七年级 · 度量几何学
如图, $O C$ 为 $\angle A O B$ 内的一条射线, 下列条件中不能确定 $O C$ 平分 $\angle A O B$ 的是 $(\quad)$
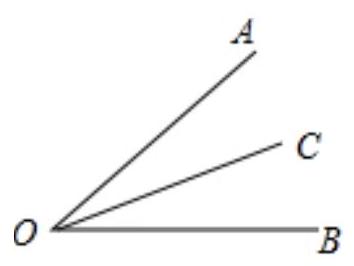
A. $\angle A O C=\angle B O C$
B. $\angle A O B=2 \angle B O C$
C. $\angle A O C+\angle C O B=\angle A O B$
D. $\angle A O C=\frac{1}{2} \angle A O B$

答案: C
解析: 析】解: $A . \because \angle A O C=\angle B O C$

$\therefore O C$ 平分 $\angle A O B$.

所以 $A$ 选项正确, 不符合题意;

B. $\because \angle A O B=2 \angle B O C$

$\therefore O C$ 平分 $\angle A O B$.

所以 $B$ 选项正确, 不符合题意;

C. $\because \angle A O C+\angle C O B=\angle A O B$

$\therefore O C$ 不一定平分 $\angle A O B$.
所以 $C$ 选项错误，符合题意;

D. $\because \angle A O C=\frac{1}{2} \angle A O B$

$\therefore O C$ 平分 $\angle A O B$.

所以 $C$ 选项正确, 不符合题意.

故选: $C$.

根据角平分线的定义即可判断.

本题考查了角平分线的定义，解决本题的关键是掌握角平分线的定义.